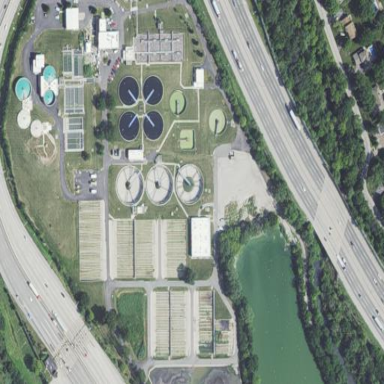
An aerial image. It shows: Man-made water works facility.